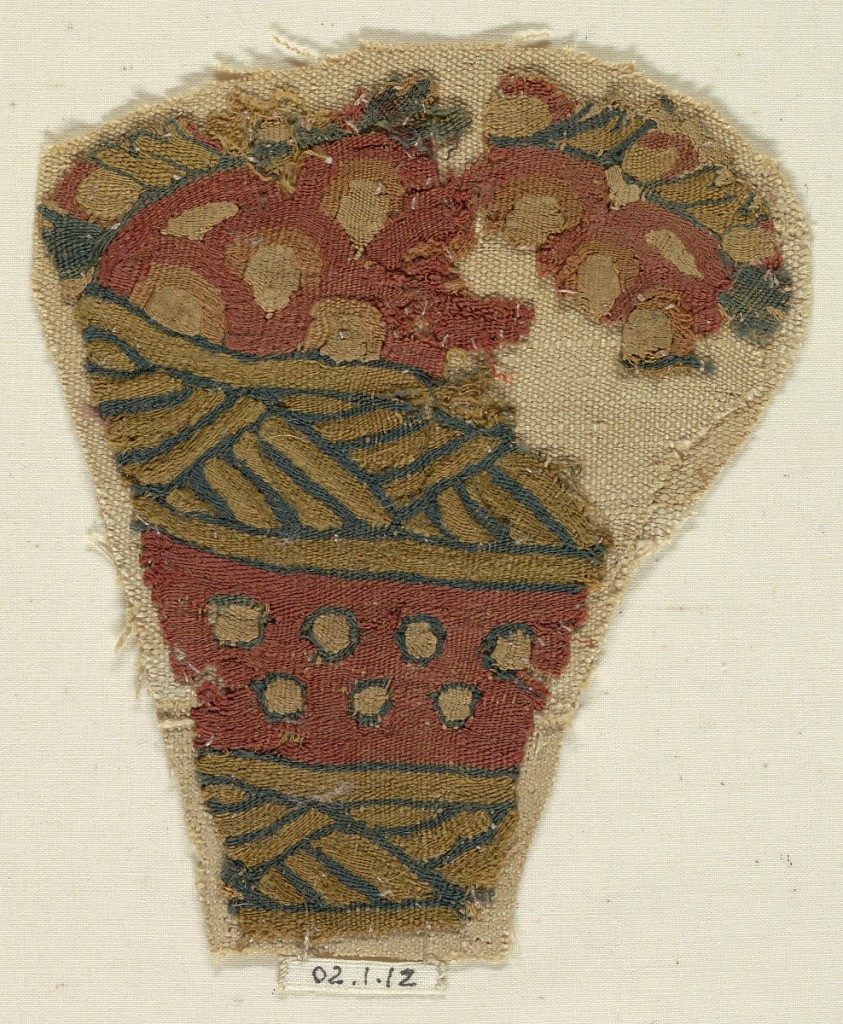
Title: Fragment
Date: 6th–7th century
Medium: Warp; S-spun linen. Wefts; linen, wool Technique: slit tapestry woven
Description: Image of basket containing fruit.